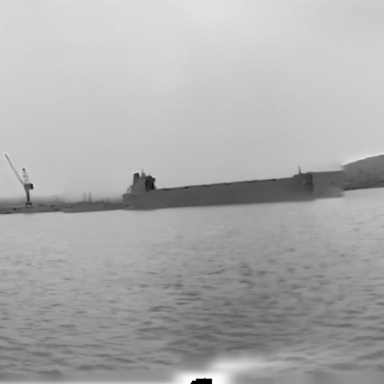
There is a fishing_boat in the infrared image.